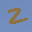
Label: 2